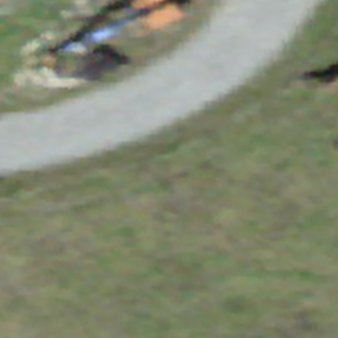
Label: other